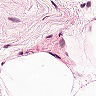
Metastatic tissue present: no